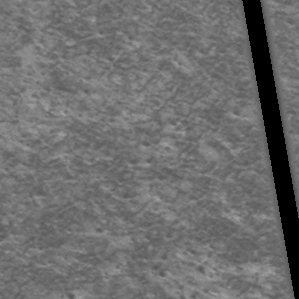
Label: frost